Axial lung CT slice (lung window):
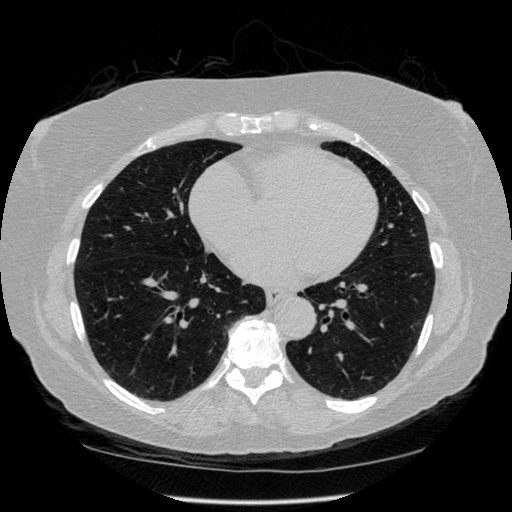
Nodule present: no